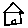
Label: house